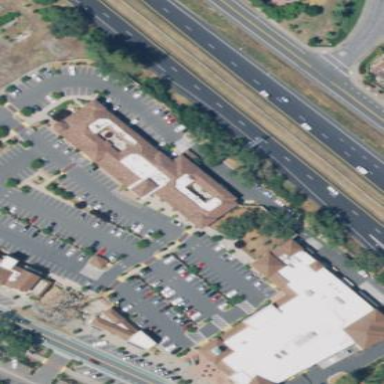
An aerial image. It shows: Retail building.